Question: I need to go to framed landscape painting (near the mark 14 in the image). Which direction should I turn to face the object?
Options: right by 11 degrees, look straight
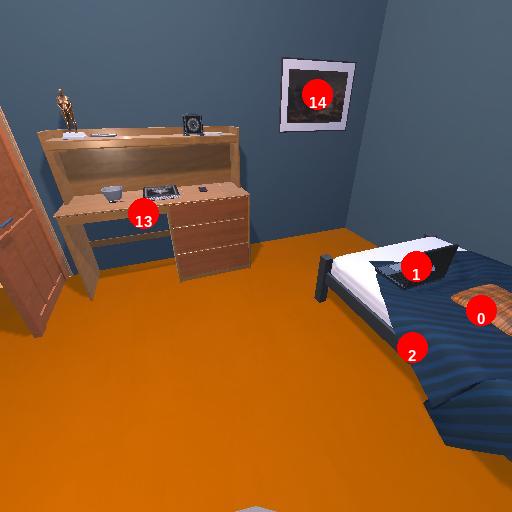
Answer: right by 11 degrees